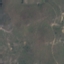
Land use / land cover class: HerbaceousVegetation